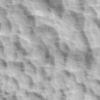
Label: not_dusty